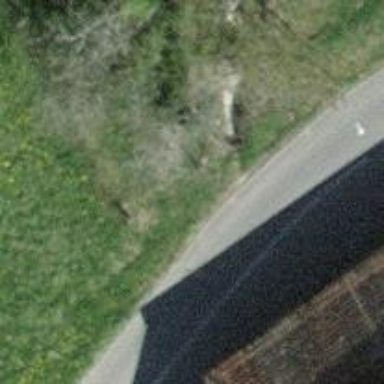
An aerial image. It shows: Residential road.